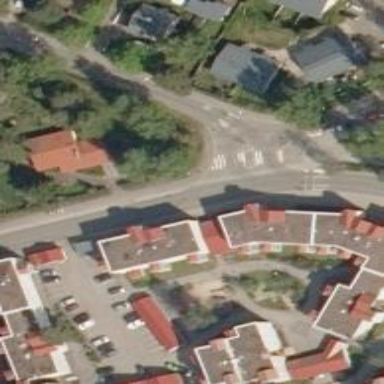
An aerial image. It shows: Road with "give way" sign.